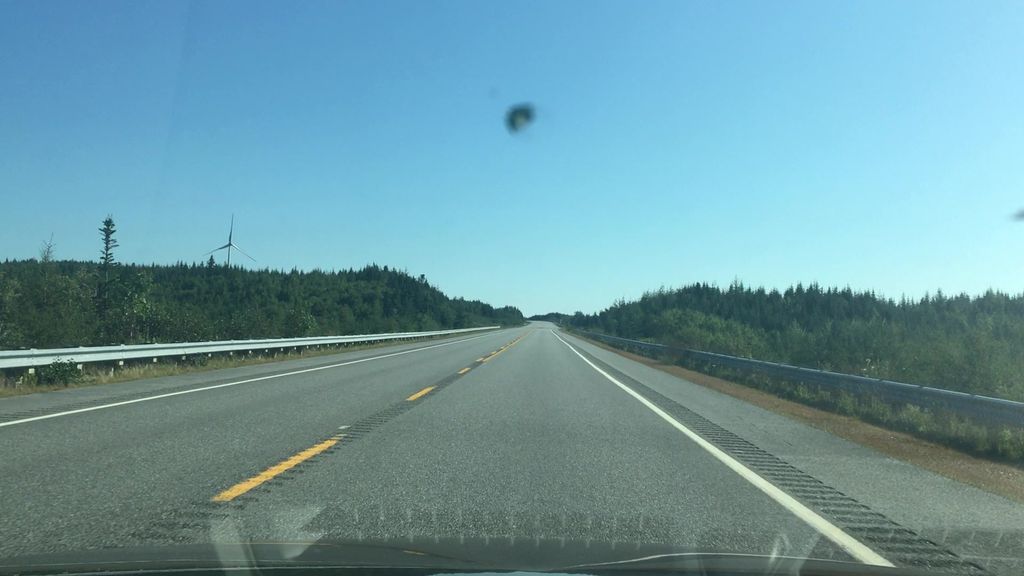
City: halifax